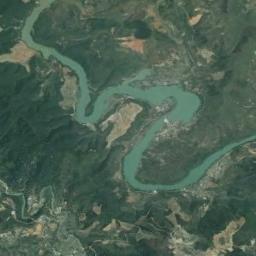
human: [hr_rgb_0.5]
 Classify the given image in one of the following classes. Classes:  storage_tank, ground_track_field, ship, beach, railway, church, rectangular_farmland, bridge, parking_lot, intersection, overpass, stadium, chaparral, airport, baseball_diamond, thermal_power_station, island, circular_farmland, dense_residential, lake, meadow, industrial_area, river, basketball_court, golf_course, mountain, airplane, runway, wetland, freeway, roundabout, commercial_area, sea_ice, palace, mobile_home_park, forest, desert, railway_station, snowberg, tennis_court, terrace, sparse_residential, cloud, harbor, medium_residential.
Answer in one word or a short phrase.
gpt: river